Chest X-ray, AP view. Patient: 22 years old, sex M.
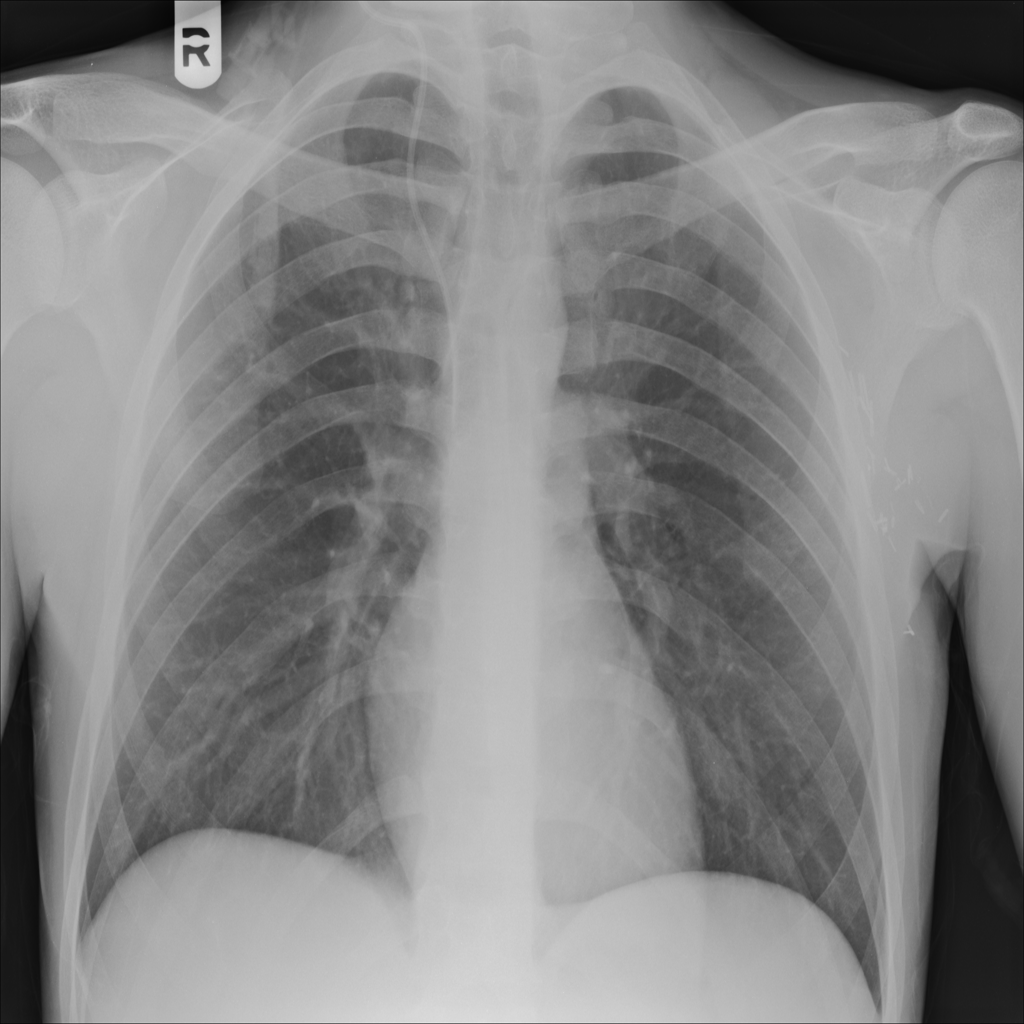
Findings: No Finding